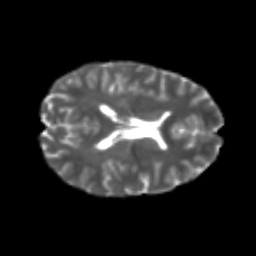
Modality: T2w
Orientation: axial
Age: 23
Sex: female
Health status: healthy
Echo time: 0.074 s